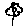
Label: flower